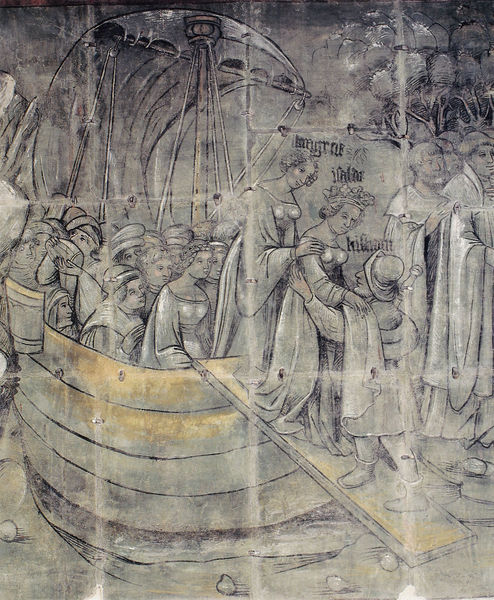
Titel: Schloss Runkelstein, Tristan-Zimmer
Standort: (AUT Tirol), Bozen (EU - AUT - Tirol)
Schlagwörter: mann, vogel, wasser, weiß, bäume, frauen, menschen, ufer, damen, frau, grau, hut, kleid, kleider, männer, schwarz, skizze, zeichnung, leute, falten, steine, bild, krone, wald, boot, schiff, schrift, segel, segelboot, stab, mast, segelschiff, hafen, landung, steg, faltenwurf, taue, schwarzweiß, schwert, soldat, ritter, kaputt, mittelalter, messe, königin, fresko, zwerg, taufe, aussteigen, sehel, ankommen, passagiere, landen, stifter, arche, planke, landungssteg, ursula, isolde, tristan